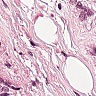
Metastatic tissue present: yes